Question: Hi I have a TreeView which is filled with a hierarchicaldatatemplate
'''
<TreeView Name="DokumentBrowser" ItemTemplate="{StaticResource HierachrTree}"
<HierarchicalDataTemplate x:Key="HierachrTree"
DataType="{x:Type src:Ordner}"
ItemsSource="{Binding UnterOrdner}">
<TextBlock Text="{Binding OrdnerName}"/>
</HierarchicalDataTemplate>
'''
The Class which is used to get the Objects looks like this
'''
#region OrdnerClass
public class OrdnerListe : ObservableCollection<Ordner>
{
protected override void InsertItem(int index, Ordner item)
{
base.InsertItem(index, item);
this[index].PropertyChanged += new PropertyChangedEventHandler(OrdnerListe_PropertyChanged);
}
void OrdnerListe_PropertyChanged(object sender, PropertyChangedEventArgs e)
{
OnCollectionChanged(new NotifyCollectionChangedEventArgs(
NotifyCollectionChangedAction.Reset));
}
}
public class Ordner : INotifyPropertyChanged
{
#region fields
private string _name, _path; //Ordnername
private Ordner _pordner; //Parent Ordner Objekt
private OrdnerListe _uordner; //Liste aus Ordner Objekten
private File_Liste _filename; // Liste der Dateien die in einem Ordner Liegen
#endregion
#region INotifyPropertyMember
public event PropertyChangedEventHandler PropertyChanged;
private void NotifyPropertyChanged(string info)
{
if (PropertyChanged != null)
{
PropertyChanged(this,new PropertyChangedEventArgs(info));
}
}
#endregion
#region konstruktor
public Ordner()
{
_uordner = new OrdnerListe();
_filename = new File_Liste();
}
#endregion
#region properties
public string OrdnerName
{
get { return _name; }
set
{
if (value != this._name)
{
this._name = value;
NotifyPropertyChanged("OrdnerName");
}
}
}
public string OrdnerPfad
{
get { return _path; }
set
{
if (value != this._path)
{
this._path = value;
NotifyPropertyChanged("OrdnerPfad");
}
}
}
public Ordner ParentDir
{
get { return _pordner; }
set
{
if (value != this._pordner)
{
this._pordner = value;
NotifyPropertyChanged("ParentDir");
}
}
}
public OrdnerListe UnterOrdner
{
get { return _uordner; }
set
{
if (value != this._uordner)
{
this._uordner = value;
NotifyPropertyChanged("UnterOrdner");
}
}
}
public File_Liste FileName
{
get { return _filename; }
set
{
if (value != this._filename)
{
this._filename = value;
NotifyPropertyChanged("FileName");
}
}
}
#endregion
}
#endregion
'''
It is filled with folders and their subfolders. For Example when the root folder has 2 subfolders and they have 2 subfolders it will look like this
When i now add files or folders through some methods i want to add the new filenames or Ordner objects to my collection. How can i find the position where the SelectedItem from the TreeView is?
Im Buffering the SelectedItem from the TreeView 'selectedOrdner = (Ordner)DokumentBrowser.SelectedItem;' every time when it changed and add to this item the new filenames or Ordner Objects.
How can I now throw the new Item to the right position in my list ? or update the old with the new values.
Do I always have to go recursive through my list to find the Object where im momentarily? or exists there a better and easier way?
--- edit
changed my Ordner Class implemented an observable collection und save the Object that is the root node of the nodes that it holds so i can remove them. its maybe not the best solution but it works fine for me
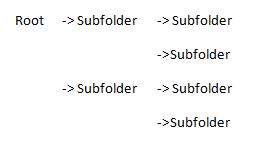
Answer: I'm not sure about what you're asking; since you have the selected item, you can do all sorts of things with it, including inserting children into it. You'll have to provide a bit more details about what you are trying to do.
If you're trying to add siblings of the selected item and have them appear in the tree view, you can try looking at different data structures for them, which would make ordered insertion very easy and fast, such as LinkedList. On the other hand, I also suggest you use ObservableCollection to hold items, since it will automatically reflect the changes in the user interface. You can also insert items at a specific index in the ObservableCollection, so I can't imagine what the problem would be.